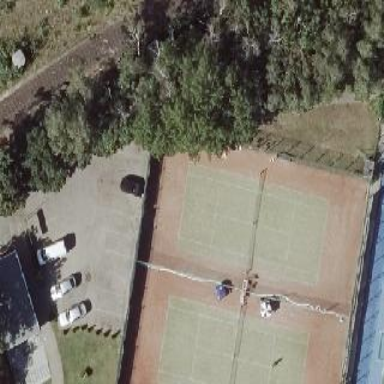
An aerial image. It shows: Tennis court on pitch.